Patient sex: M
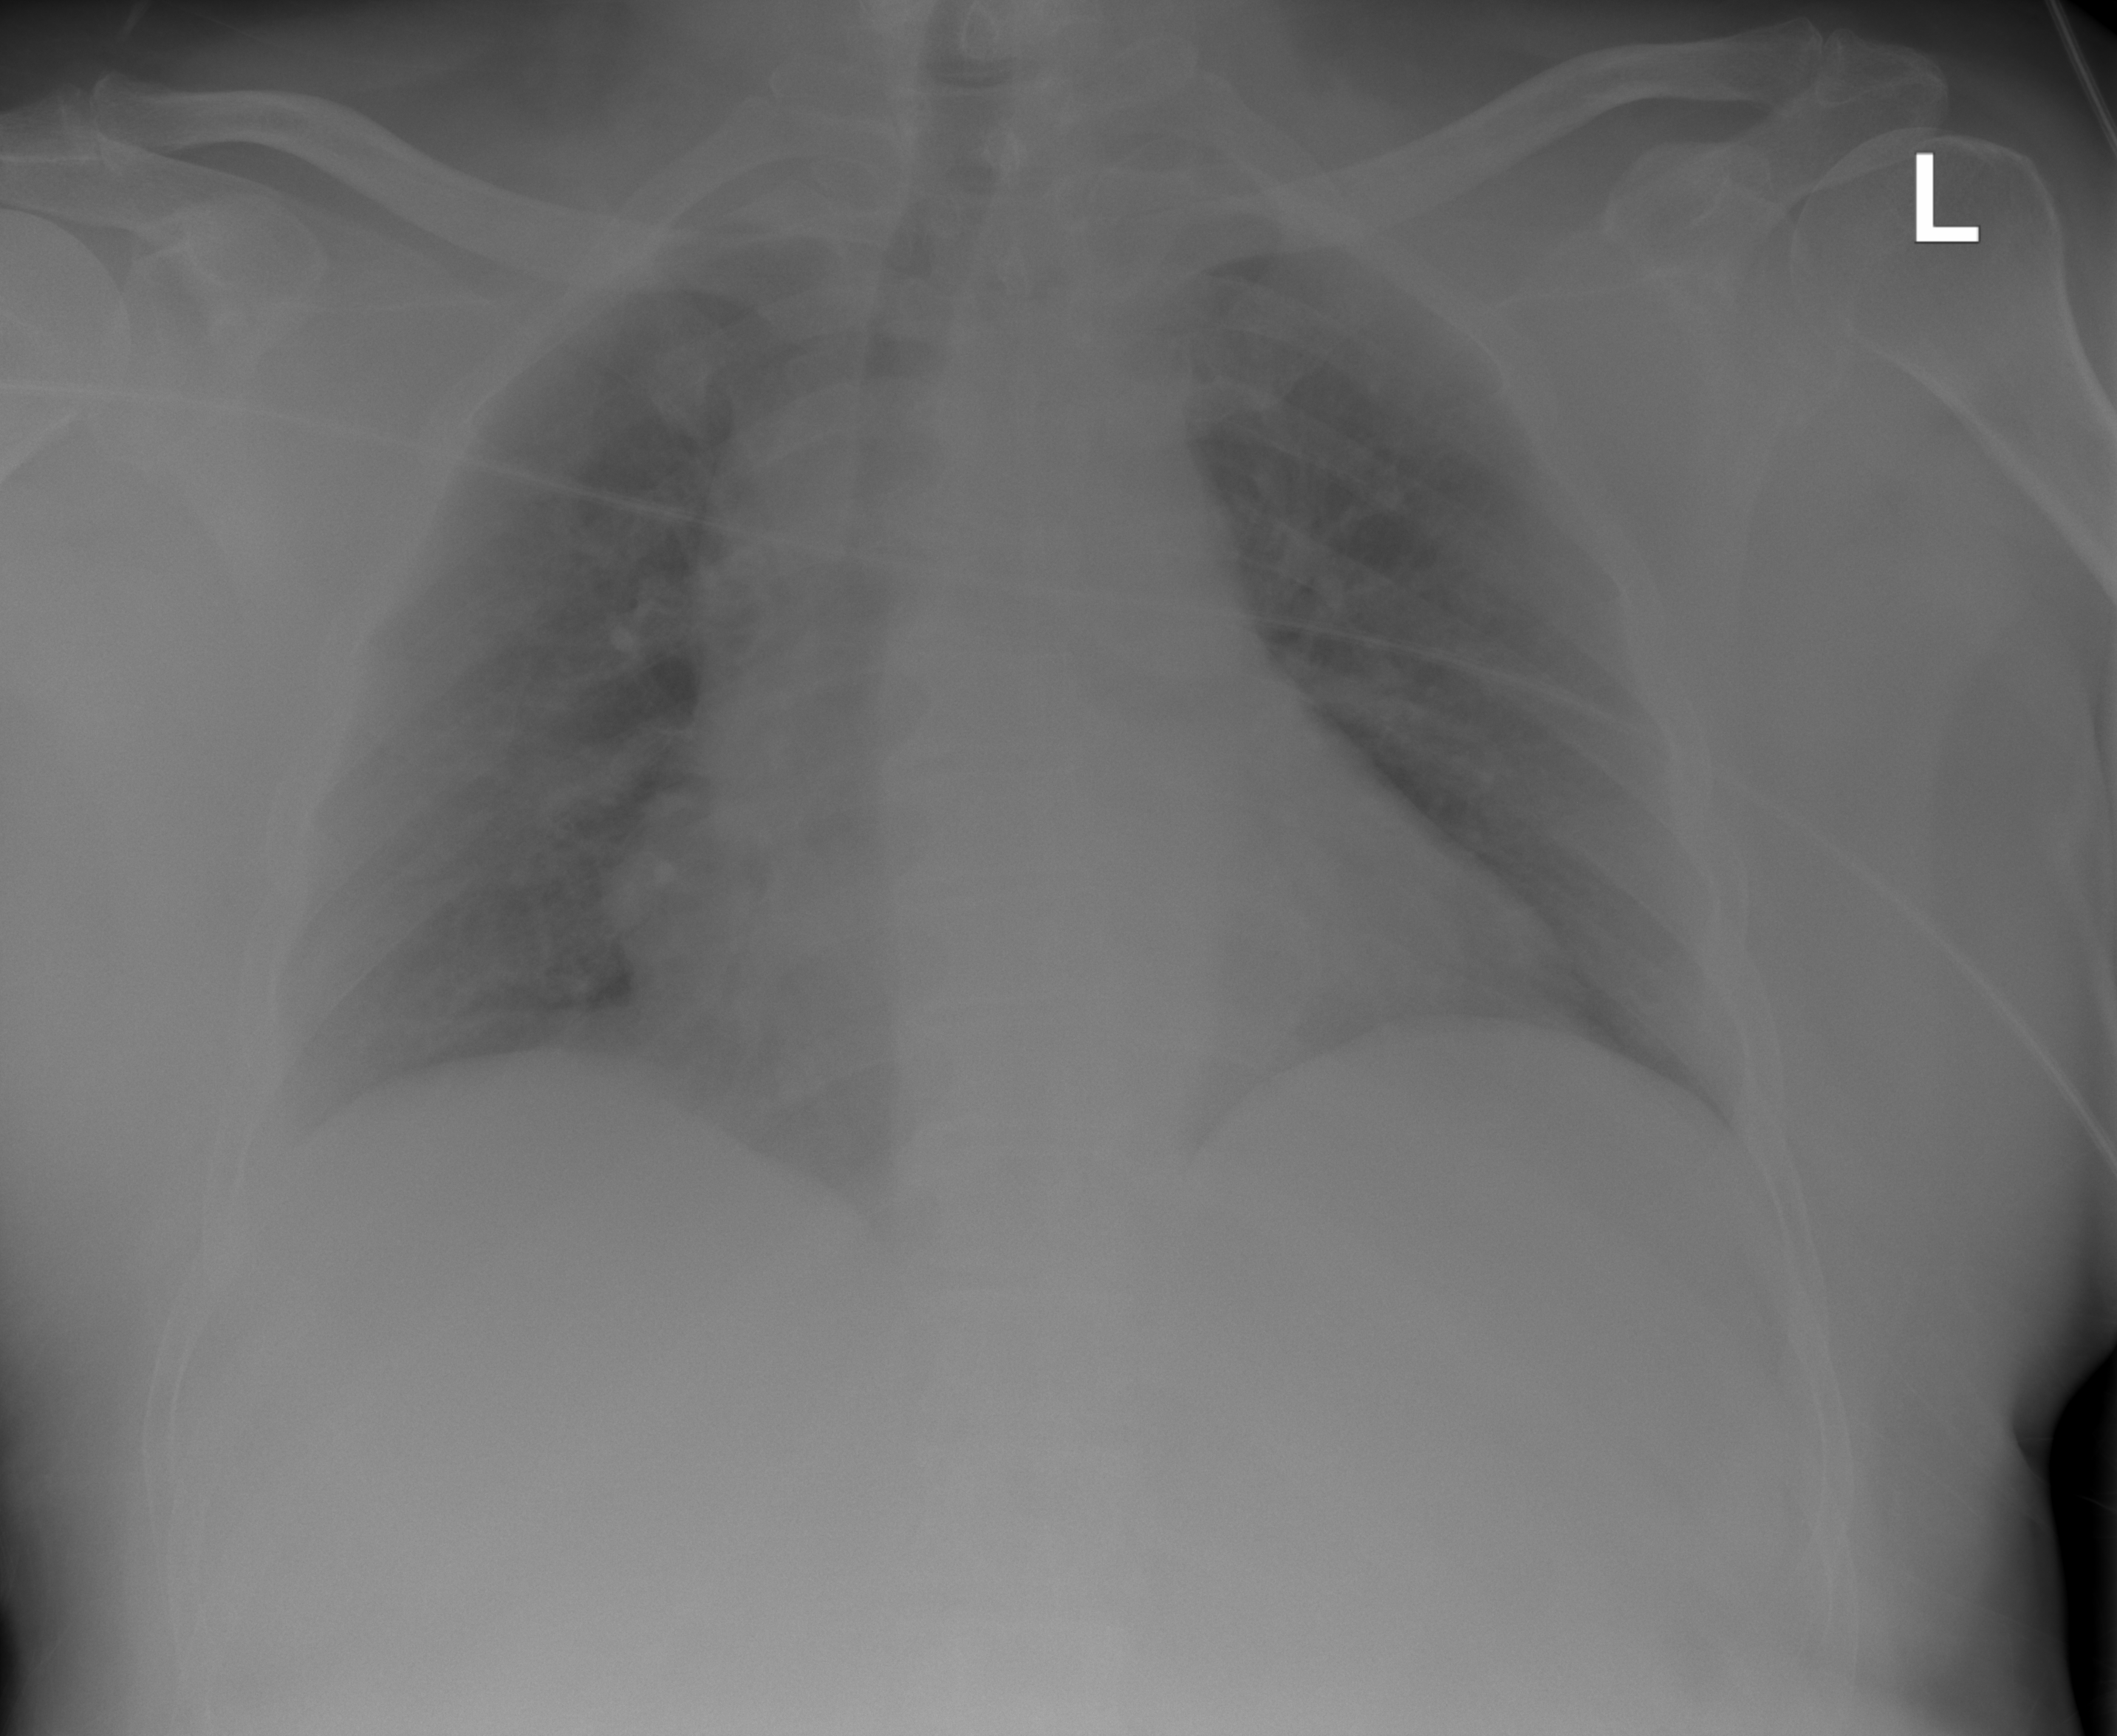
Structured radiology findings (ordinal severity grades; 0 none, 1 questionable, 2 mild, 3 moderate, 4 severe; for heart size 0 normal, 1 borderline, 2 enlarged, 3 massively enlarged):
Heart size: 2
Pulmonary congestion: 2
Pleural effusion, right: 2
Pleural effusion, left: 0
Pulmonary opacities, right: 2
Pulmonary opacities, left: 2
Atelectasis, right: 2
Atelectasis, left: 0